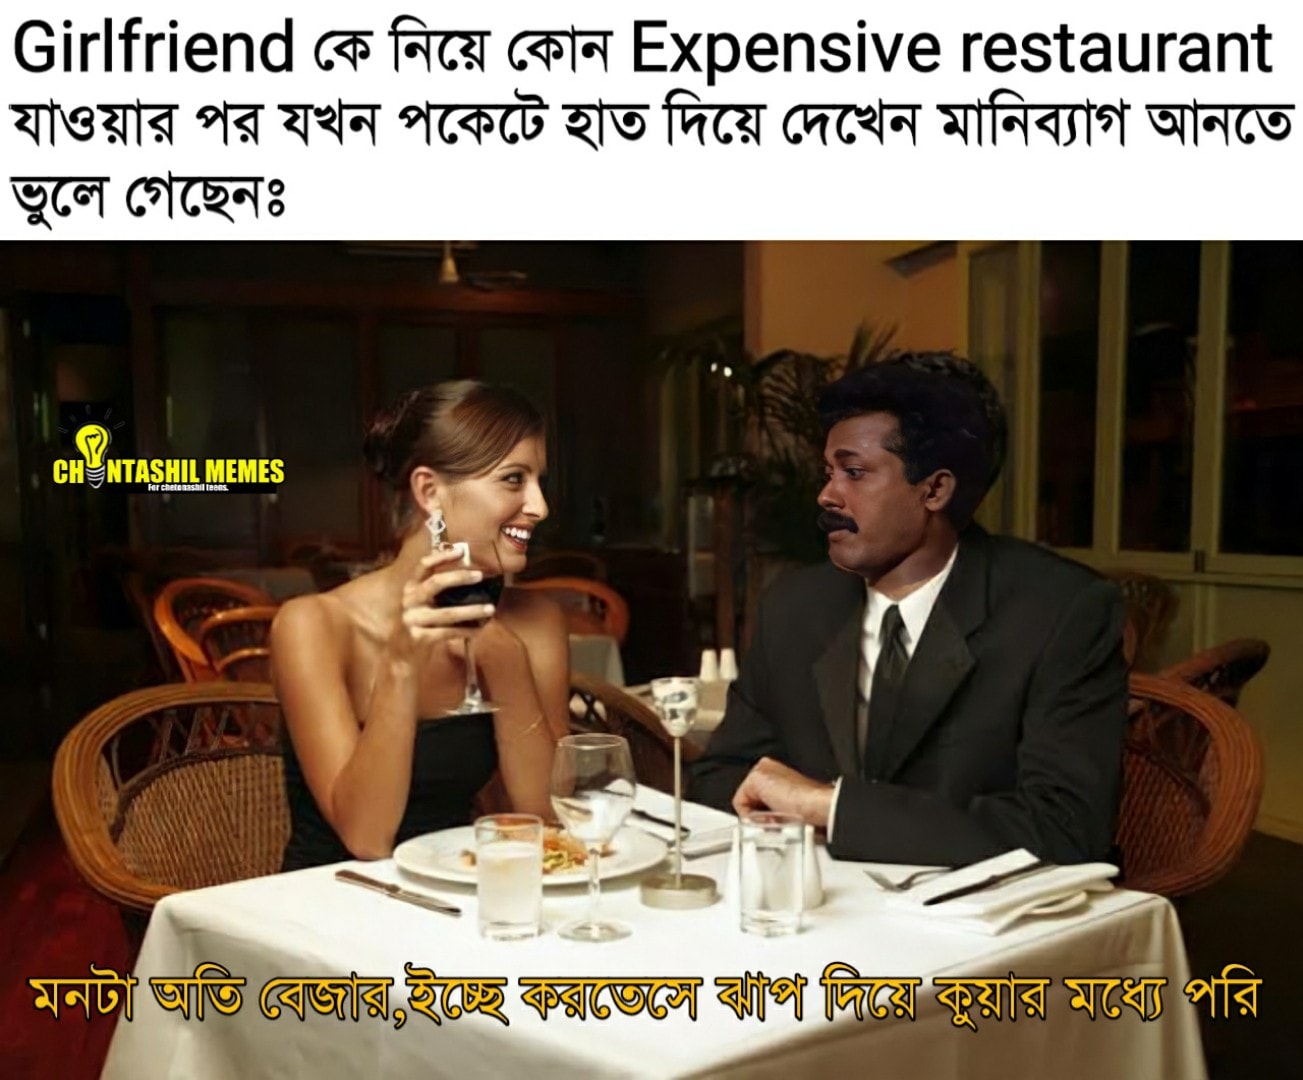
Caption: Girlfriend কে নিয়ে কোন Expensive restaurant যাওয়ার পর যখন পকেটে হাত দিয়ে দেখেন মানিব্যাগ আনতে ভুলে গেছেনঃ     মনটা অতি বেজার , ইচ্ছে করতেসে ঝাপ দিয়ে কুয়ার মধ্যে পরি
Label: non-hate